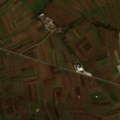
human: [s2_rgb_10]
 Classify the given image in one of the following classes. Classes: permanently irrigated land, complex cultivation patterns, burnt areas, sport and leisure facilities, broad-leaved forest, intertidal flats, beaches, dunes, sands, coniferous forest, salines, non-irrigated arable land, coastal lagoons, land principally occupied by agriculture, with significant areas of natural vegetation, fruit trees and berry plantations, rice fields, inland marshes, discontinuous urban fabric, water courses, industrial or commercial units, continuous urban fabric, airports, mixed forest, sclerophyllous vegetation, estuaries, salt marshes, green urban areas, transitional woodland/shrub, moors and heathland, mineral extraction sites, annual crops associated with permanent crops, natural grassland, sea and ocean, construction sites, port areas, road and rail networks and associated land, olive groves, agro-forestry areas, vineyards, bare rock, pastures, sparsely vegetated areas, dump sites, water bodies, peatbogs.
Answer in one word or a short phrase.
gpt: non-irrigated arable land, pastures